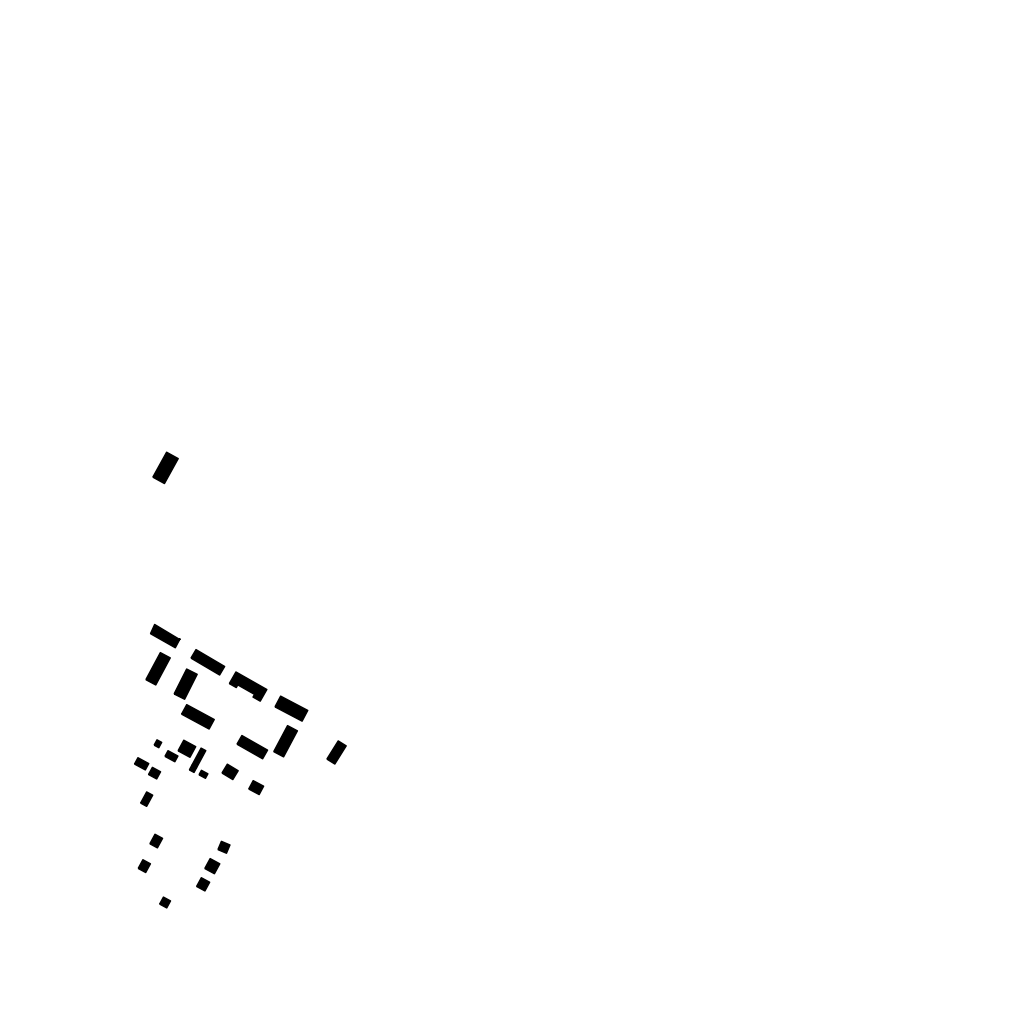
Tags: overhead vector_map, recreation, residential, soviet, individual_rise, density_1, Building, 1.0 km²